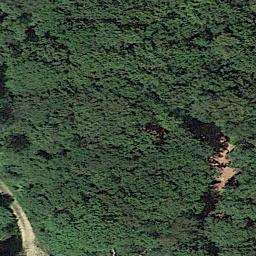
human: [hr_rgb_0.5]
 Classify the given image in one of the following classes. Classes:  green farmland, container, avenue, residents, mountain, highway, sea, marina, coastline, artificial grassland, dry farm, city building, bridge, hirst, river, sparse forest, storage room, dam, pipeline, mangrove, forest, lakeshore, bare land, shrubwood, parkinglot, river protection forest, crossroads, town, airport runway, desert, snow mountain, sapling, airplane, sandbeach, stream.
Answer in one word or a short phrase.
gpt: forest